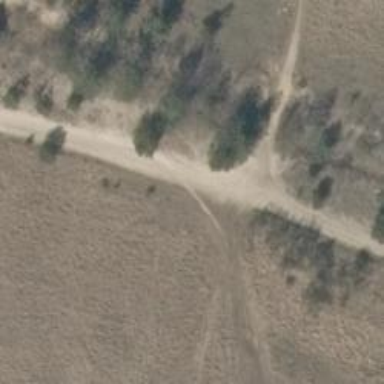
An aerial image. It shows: Sandy path.